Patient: sex F, age 58
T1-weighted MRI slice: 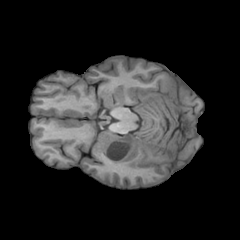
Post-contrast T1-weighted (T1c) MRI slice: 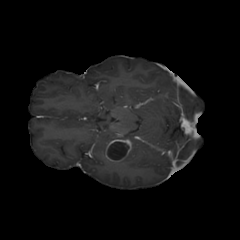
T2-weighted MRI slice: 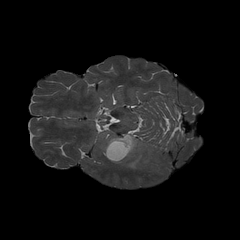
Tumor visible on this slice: yes
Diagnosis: Glioblastoma, IDH-wildtype
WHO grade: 4